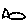
Label: fish